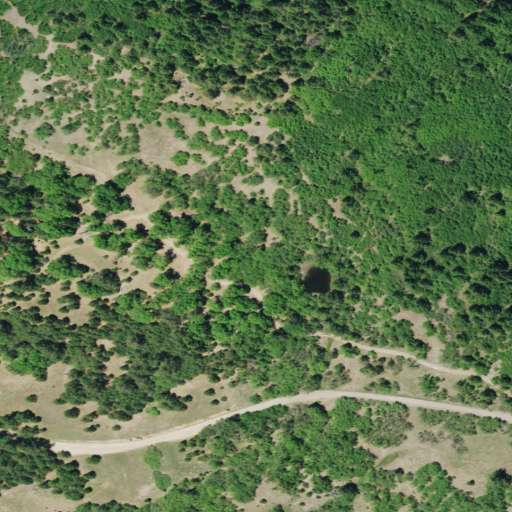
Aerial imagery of mountain in California named Oak Knoll containing grassland, open development, shrub, and evergreen forest